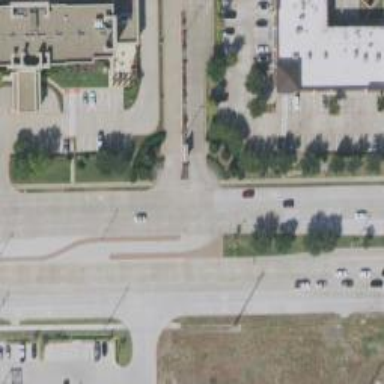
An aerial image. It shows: Secondary road with separate sidewalks.